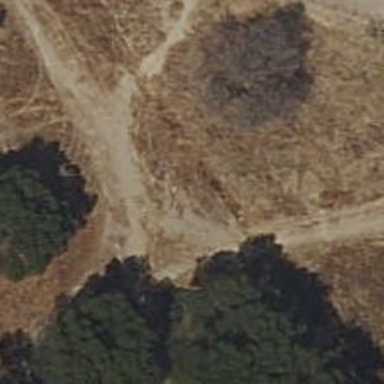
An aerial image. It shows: Dirt track road.